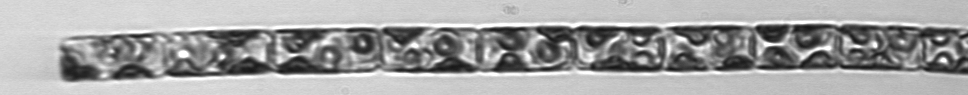
Label: Guinardia_delicatula